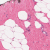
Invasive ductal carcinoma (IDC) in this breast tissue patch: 0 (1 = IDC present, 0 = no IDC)